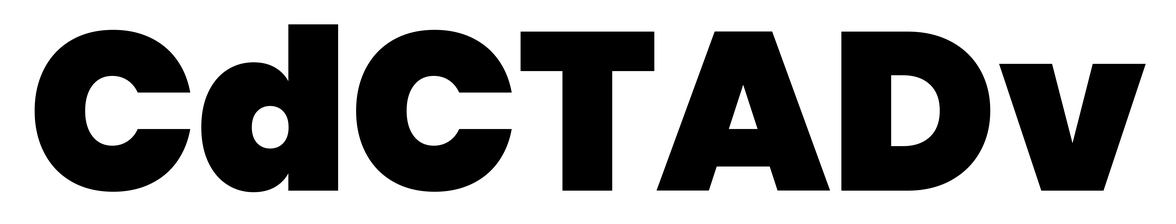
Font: Poppins-Black